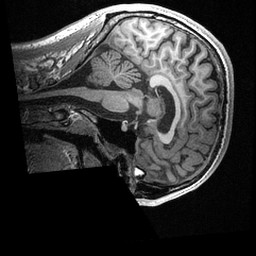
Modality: T1w
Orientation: sagittal
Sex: male
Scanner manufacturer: ge
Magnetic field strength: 3 T
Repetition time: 0.0064 s
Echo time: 0.00281 s